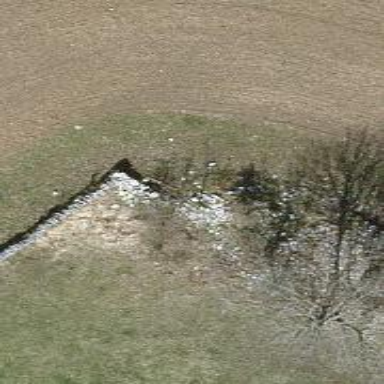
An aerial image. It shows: Hedge barrier.